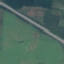
Land use / land cover class: Highway